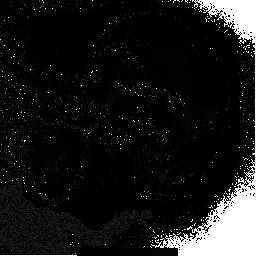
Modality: T2starmap
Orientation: sagittal
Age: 67
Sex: male
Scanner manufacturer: siemens
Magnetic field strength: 3 T
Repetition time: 0.043 s
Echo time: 0.00184 s